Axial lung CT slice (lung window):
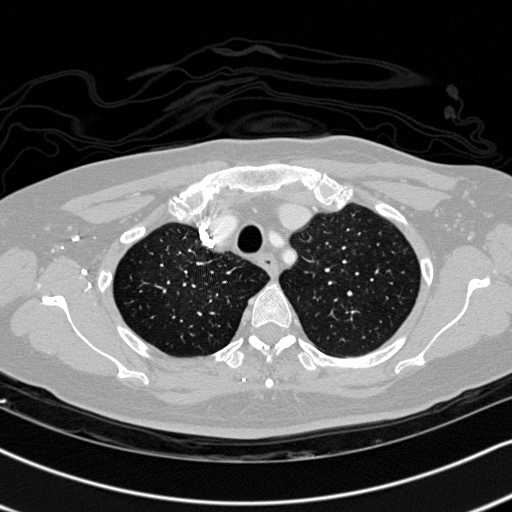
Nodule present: no